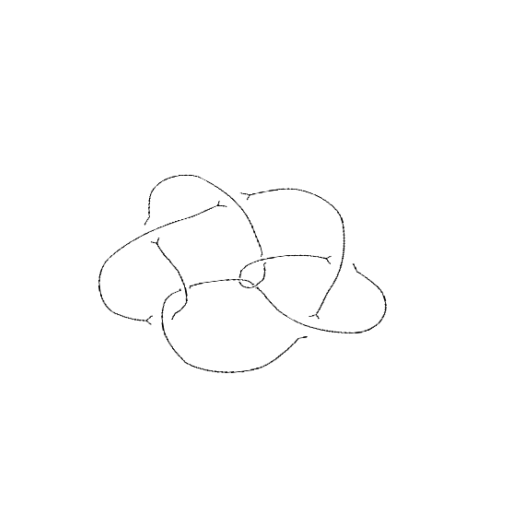
Crossing number: 9